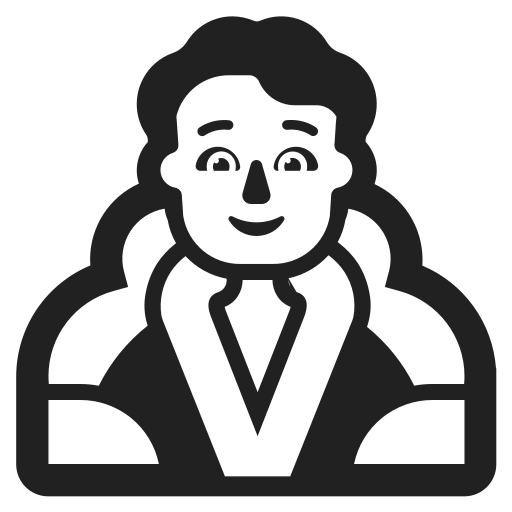
person in steamy room high contrast default